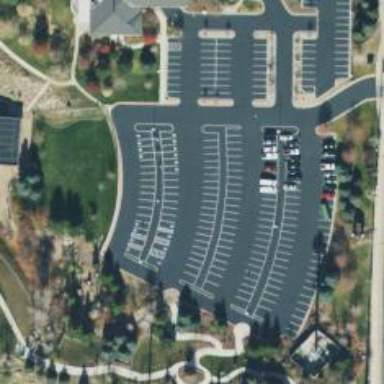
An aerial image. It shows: Parking space.